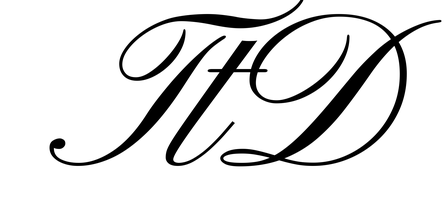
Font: PinyonScript-Regular